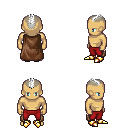
a pixel art fantasy rpg character, male body template, human, tanned skin, brown cape, red pants, white short mohawk hairstyle, gold boots, four views (front, back, left, right), 2x2 character sprite sheet, small pixel art, hard edges, no anti-aliasing